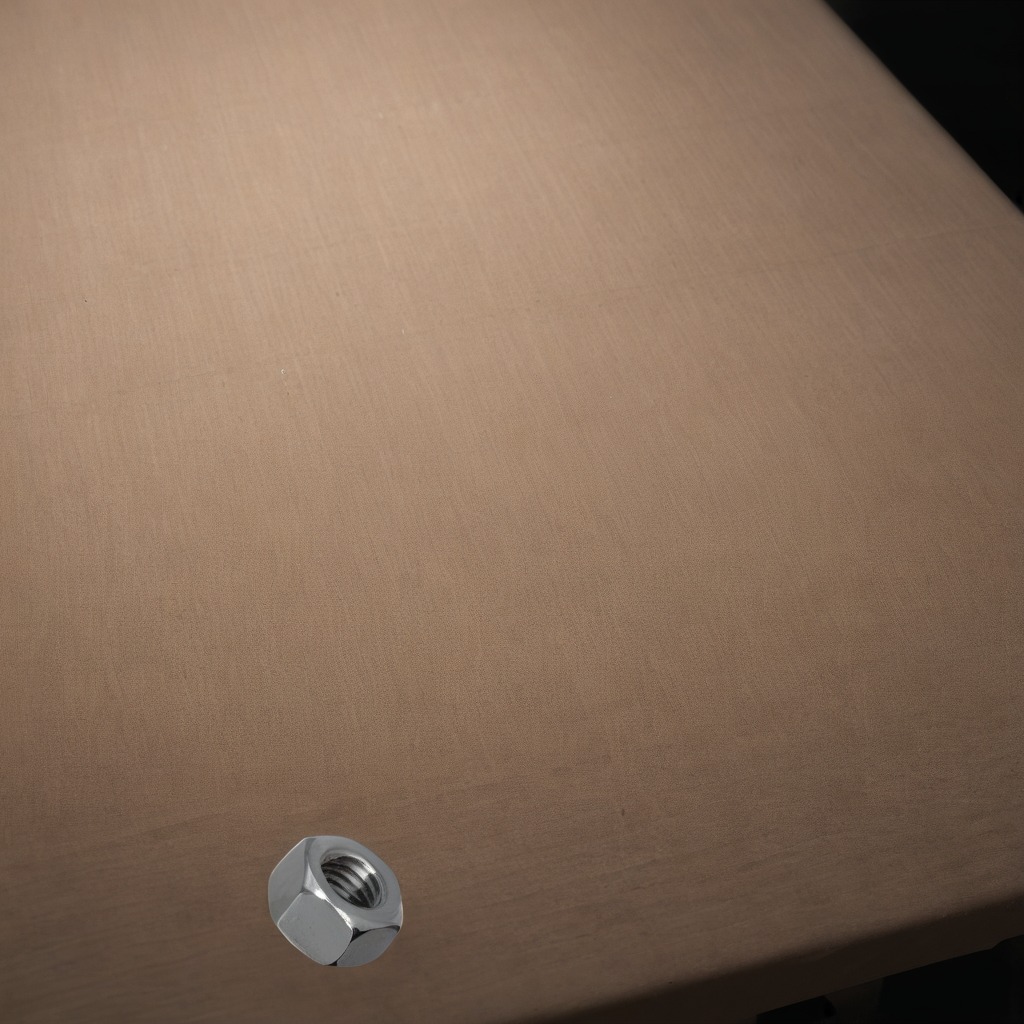
A metal nut is lying on the wooden table inside a workshop at night.